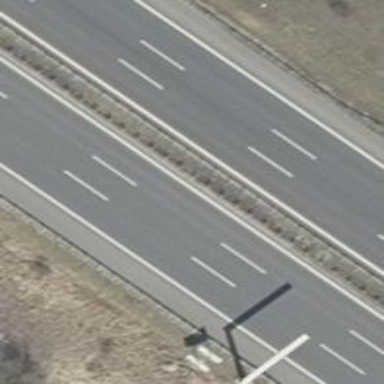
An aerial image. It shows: Asphalt motorway.